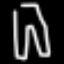
Label: pants